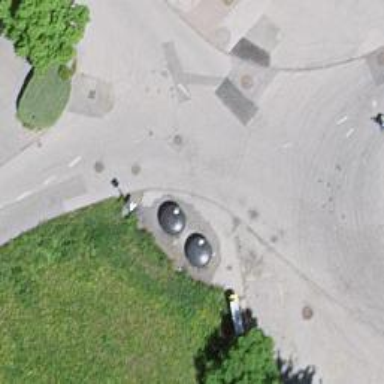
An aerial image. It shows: Recycling container at amenity designated for recycling.